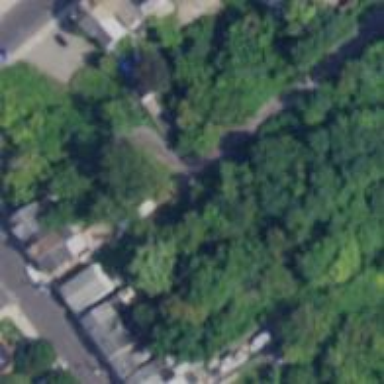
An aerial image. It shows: Alleyway designated as service road.